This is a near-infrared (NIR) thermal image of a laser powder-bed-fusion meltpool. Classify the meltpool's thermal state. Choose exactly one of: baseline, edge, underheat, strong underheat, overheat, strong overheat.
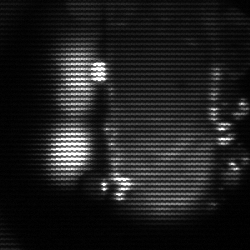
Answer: strong underheat